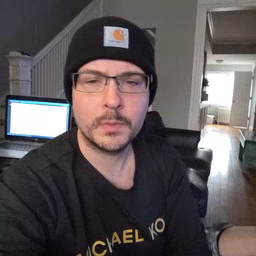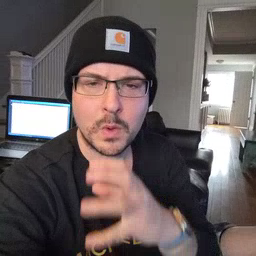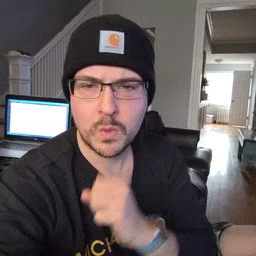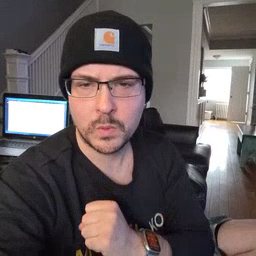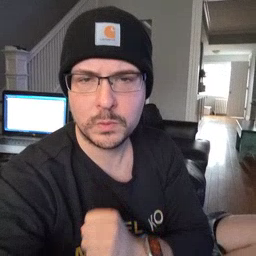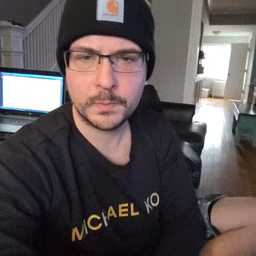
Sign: old